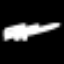
Label: chair